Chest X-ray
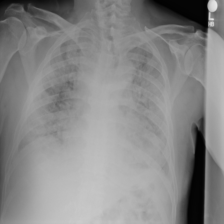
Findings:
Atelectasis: negative
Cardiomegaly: negative
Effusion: negative
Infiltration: negative
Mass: negative
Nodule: negative
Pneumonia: negative
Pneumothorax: negative
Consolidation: negative
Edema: negative
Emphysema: negative
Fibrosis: negative
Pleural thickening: negative
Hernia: negative